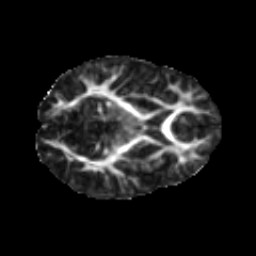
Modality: FA
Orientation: axial
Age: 12
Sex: male
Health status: ill
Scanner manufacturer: ge
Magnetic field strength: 3 T
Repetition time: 6.752 s
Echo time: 0.079 s